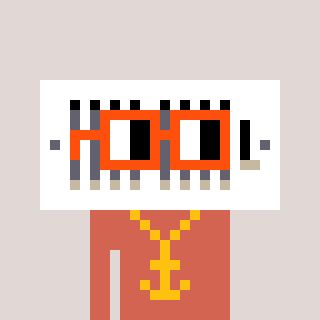
a pixel art character with square orange glasses, a vent-shaped head and a peachy-colored body on a warm background